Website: lowes
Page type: order-tracking
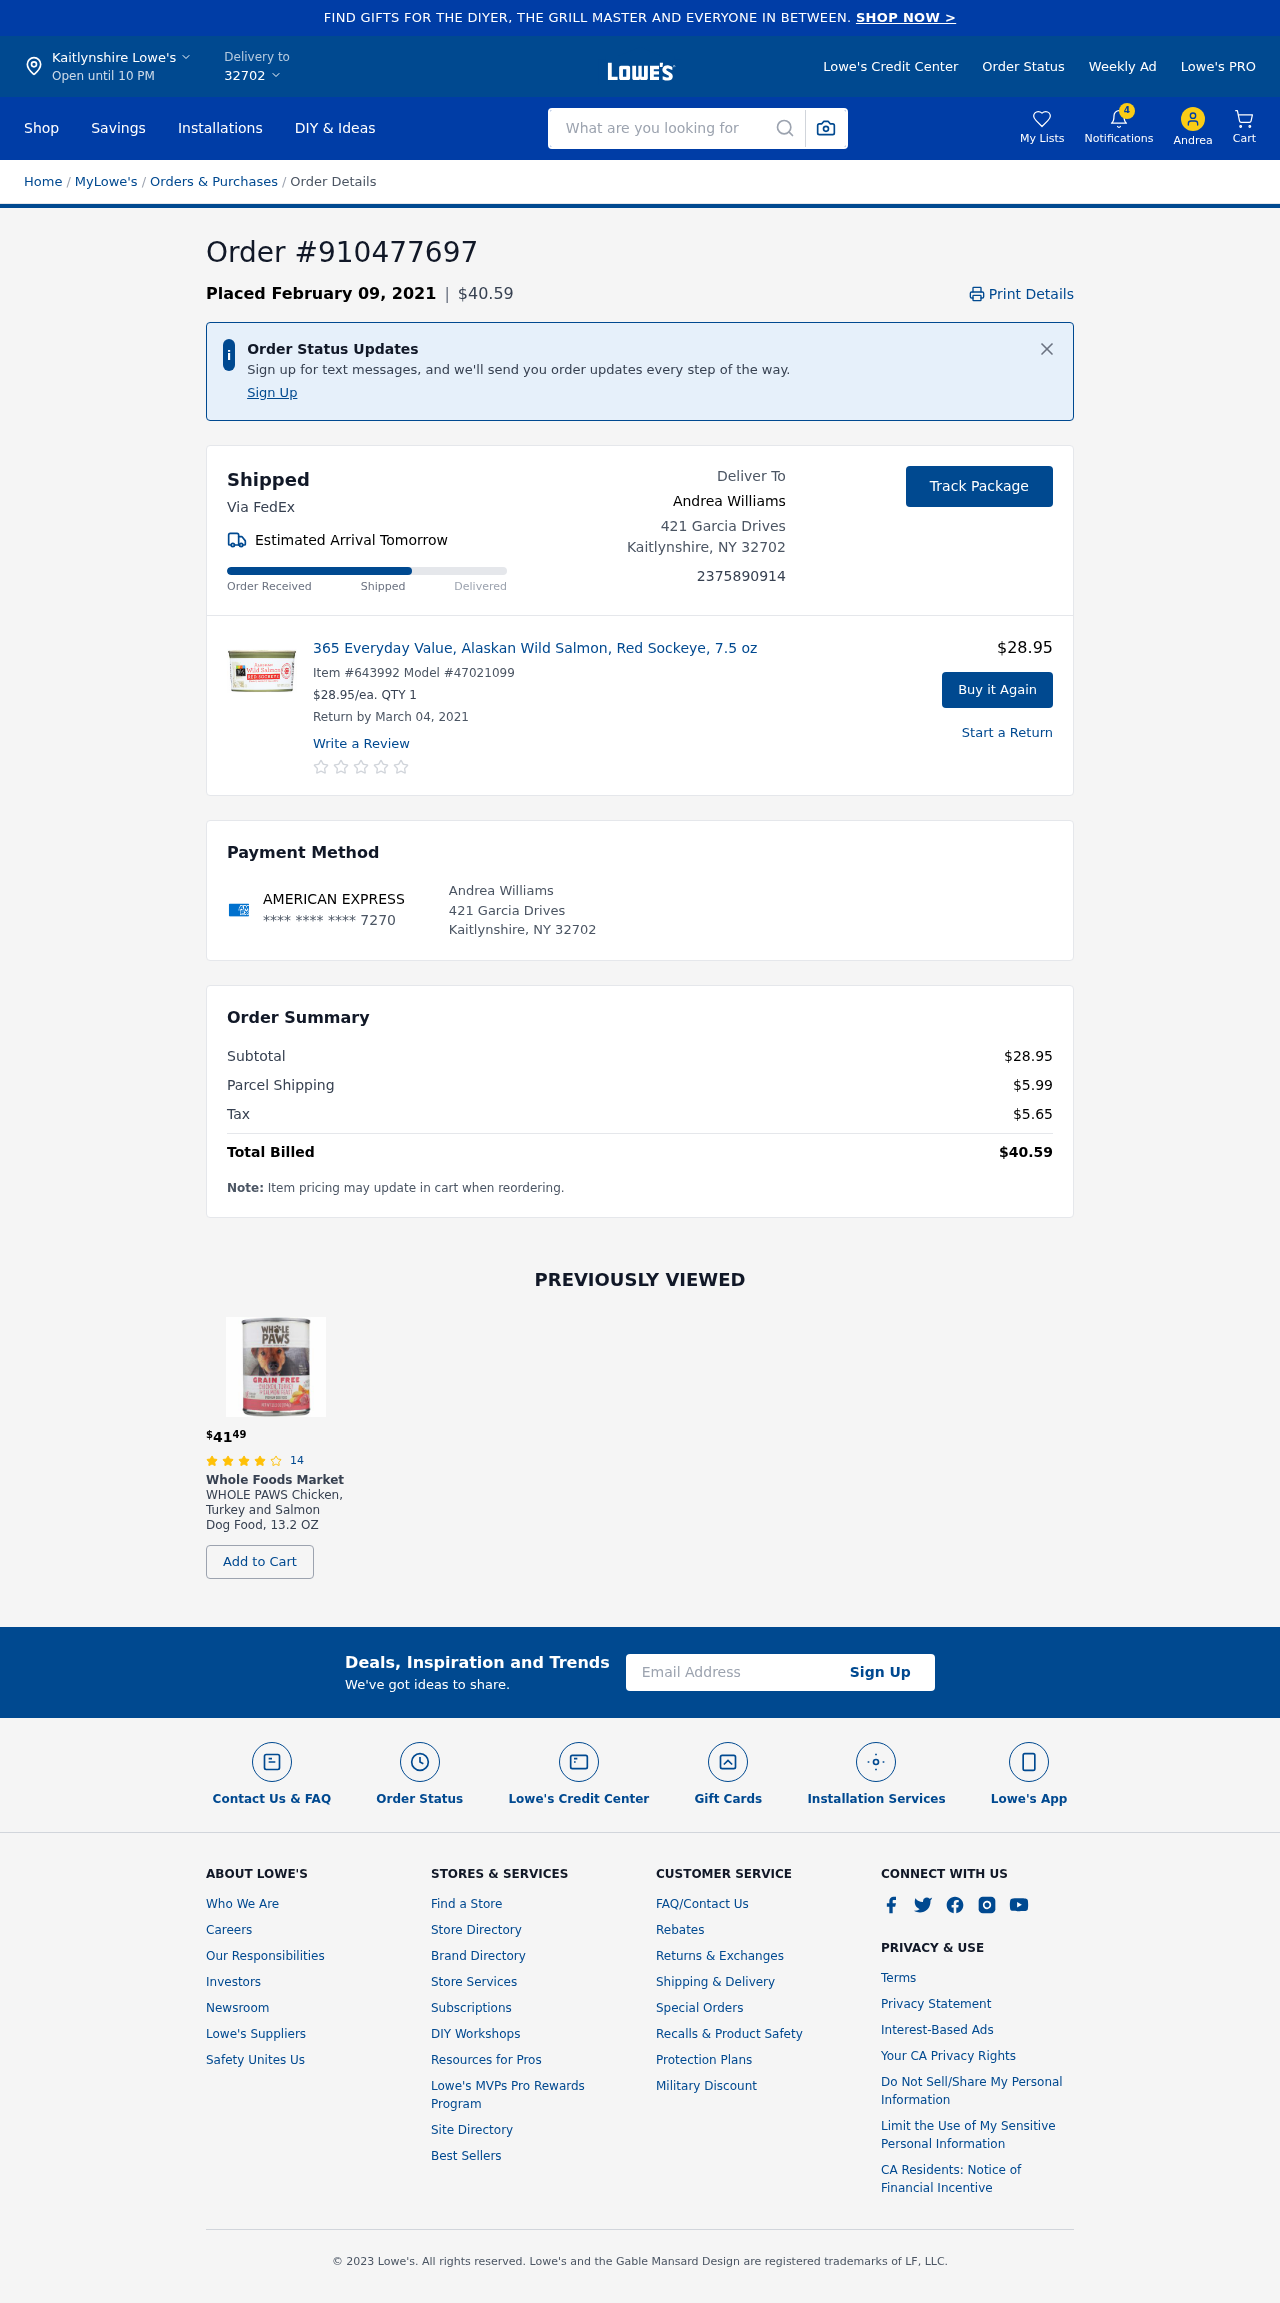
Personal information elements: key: PII_CARD_LAST4
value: **** **** **** 7270
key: PII_CARD_TYPE
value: AMERICAN EXPRESS
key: PII_CITY
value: Kaitlynshire Lowe's
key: PII_CITY_STATE_ZIP
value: Kaitlynshire, NY 32702
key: PII_EMAIL
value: andrea.williams@gmail.com
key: PII_FIRSTNAME
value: Andrea
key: PII_FULLNAME
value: Andrea Williams
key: PII_PHONE
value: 2375890914
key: PII_POSTCODE
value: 32702
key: PII_STREET
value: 421 Garcia Drives
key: PII_FULLNAME2
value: Andrea Williams
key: PII_STREET2
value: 421 Garcia Drives
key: PII_CITY_STATE_ZIP2
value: Kaitlynshire, NY 32702
Product elements: key: PRODUCT1_NAME
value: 365 Everyday Value, Alaskan Wild Salmon, Red Sockeye, 7.5 oz
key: PRODUCT1_PRICE
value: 28.95
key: PRODUCT1_QUANTITY
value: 1
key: PRODUCT2_BRAND
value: Whole Foods Market
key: PRODUCT2_NAME
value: WHOLE PAWS Chicken, Turkey and Salmon Dog Food, 13.2 OZ
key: PRODUCT2_NUM_RATINGS
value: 14
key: PRODUCT2_PRICE
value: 41.49
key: PRODUCT2_RATING
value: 4
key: PRODUCT1_ITEM
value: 643992
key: PRODUCT1_MODEL
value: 47021099
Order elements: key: ORDER_ID
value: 910477697
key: ORDER_DATE
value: Placed February 09, 2021
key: ORDER_TOTAL
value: $40.59
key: ORDER_DELIVERY_DATE
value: Estimated Arrival Tomorrow
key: ORDER_RETURN_BY_DATE
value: Return by March 04, 2021
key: ORDER_SUBTOTAL
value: $28.95
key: ORDER_SHIPPING_COST
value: $5.99
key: ORDER_TAX
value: $5.65
Search elements: key: HEADER_SEARCH
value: What are you looking for
Other elements: key: NOTIFICATION_COUNT
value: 4